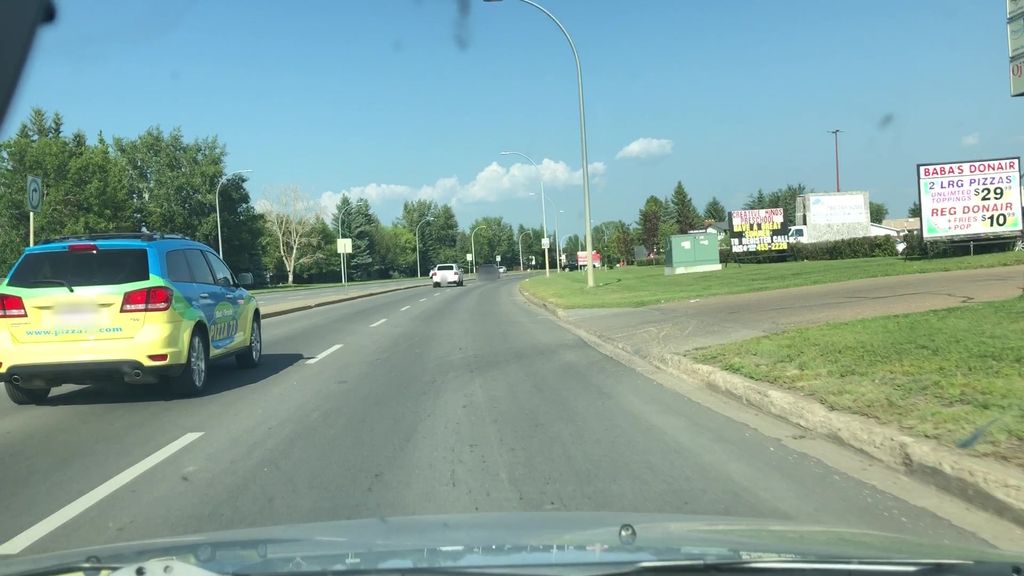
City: edmonton